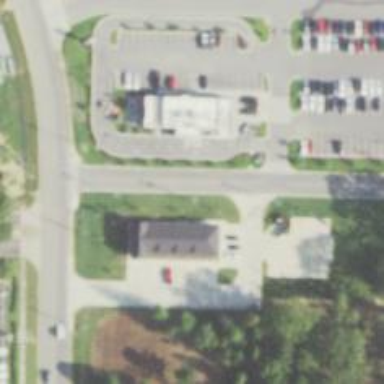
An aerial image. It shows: Healthcare clinic is depicted in the image.